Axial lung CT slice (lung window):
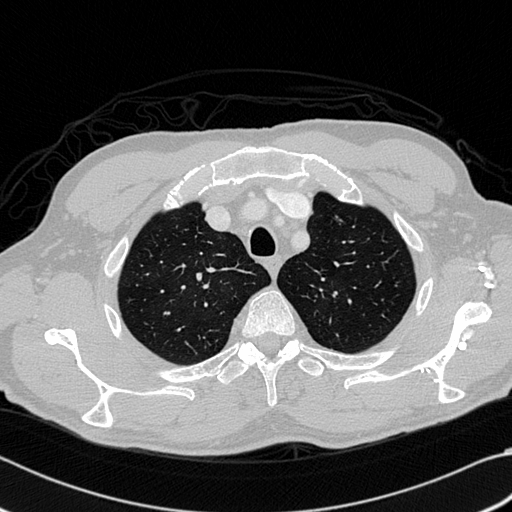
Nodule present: no